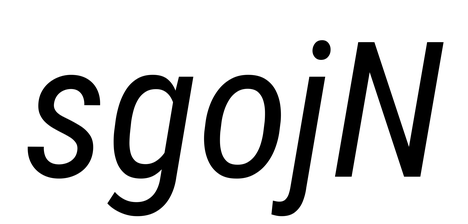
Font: Roboto-Italic_Condensed_Italic